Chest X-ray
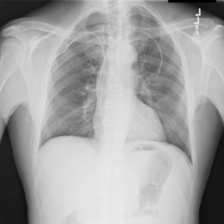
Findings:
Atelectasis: negative
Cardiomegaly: negative
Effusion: negative
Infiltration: negative
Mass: negative
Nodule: negative
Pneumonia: negative
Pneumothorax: negative
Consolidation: negative
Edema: negative
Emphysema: negative
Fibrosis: negative
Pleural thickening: negative
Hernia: negative